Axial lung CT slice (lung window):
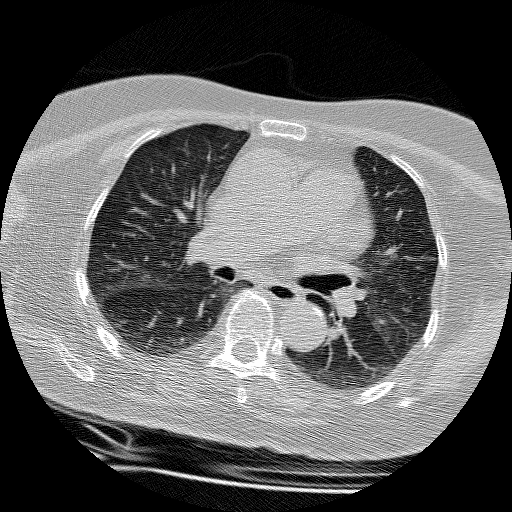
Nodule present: no